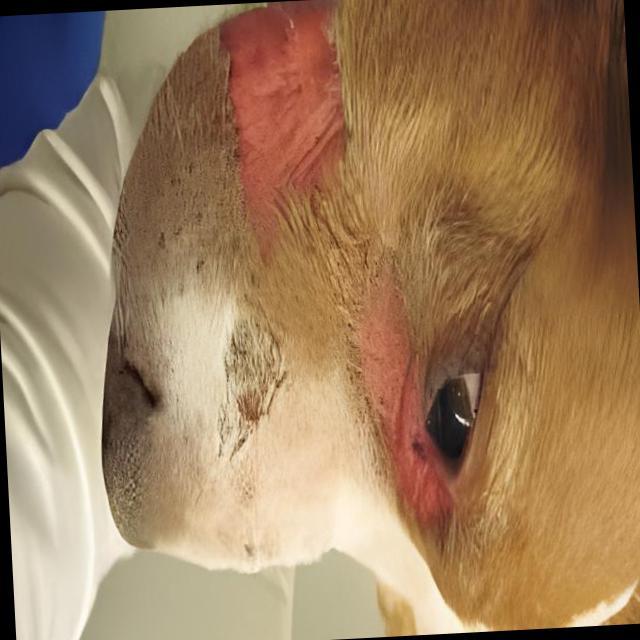
Canine ringworm (Dermatophytosis) — fungal infection caused by Microsporum or Trichophyton. Presents with circular alopecia, scaling, crusting, and broken hairs.